Field crop: maize
Growth stage: 2
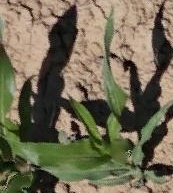
Species: maize